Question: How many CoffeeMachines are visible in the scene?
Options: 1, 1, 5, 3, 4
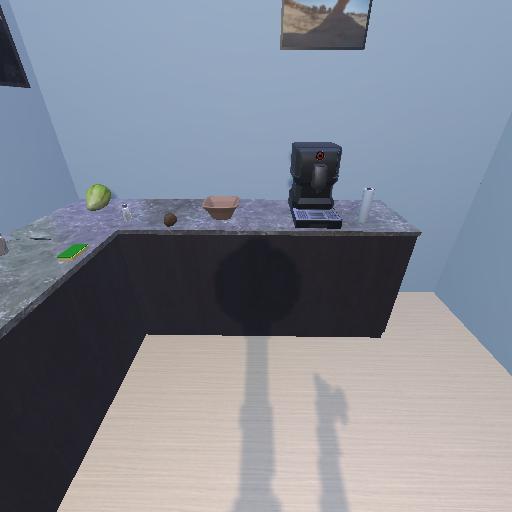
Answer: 1